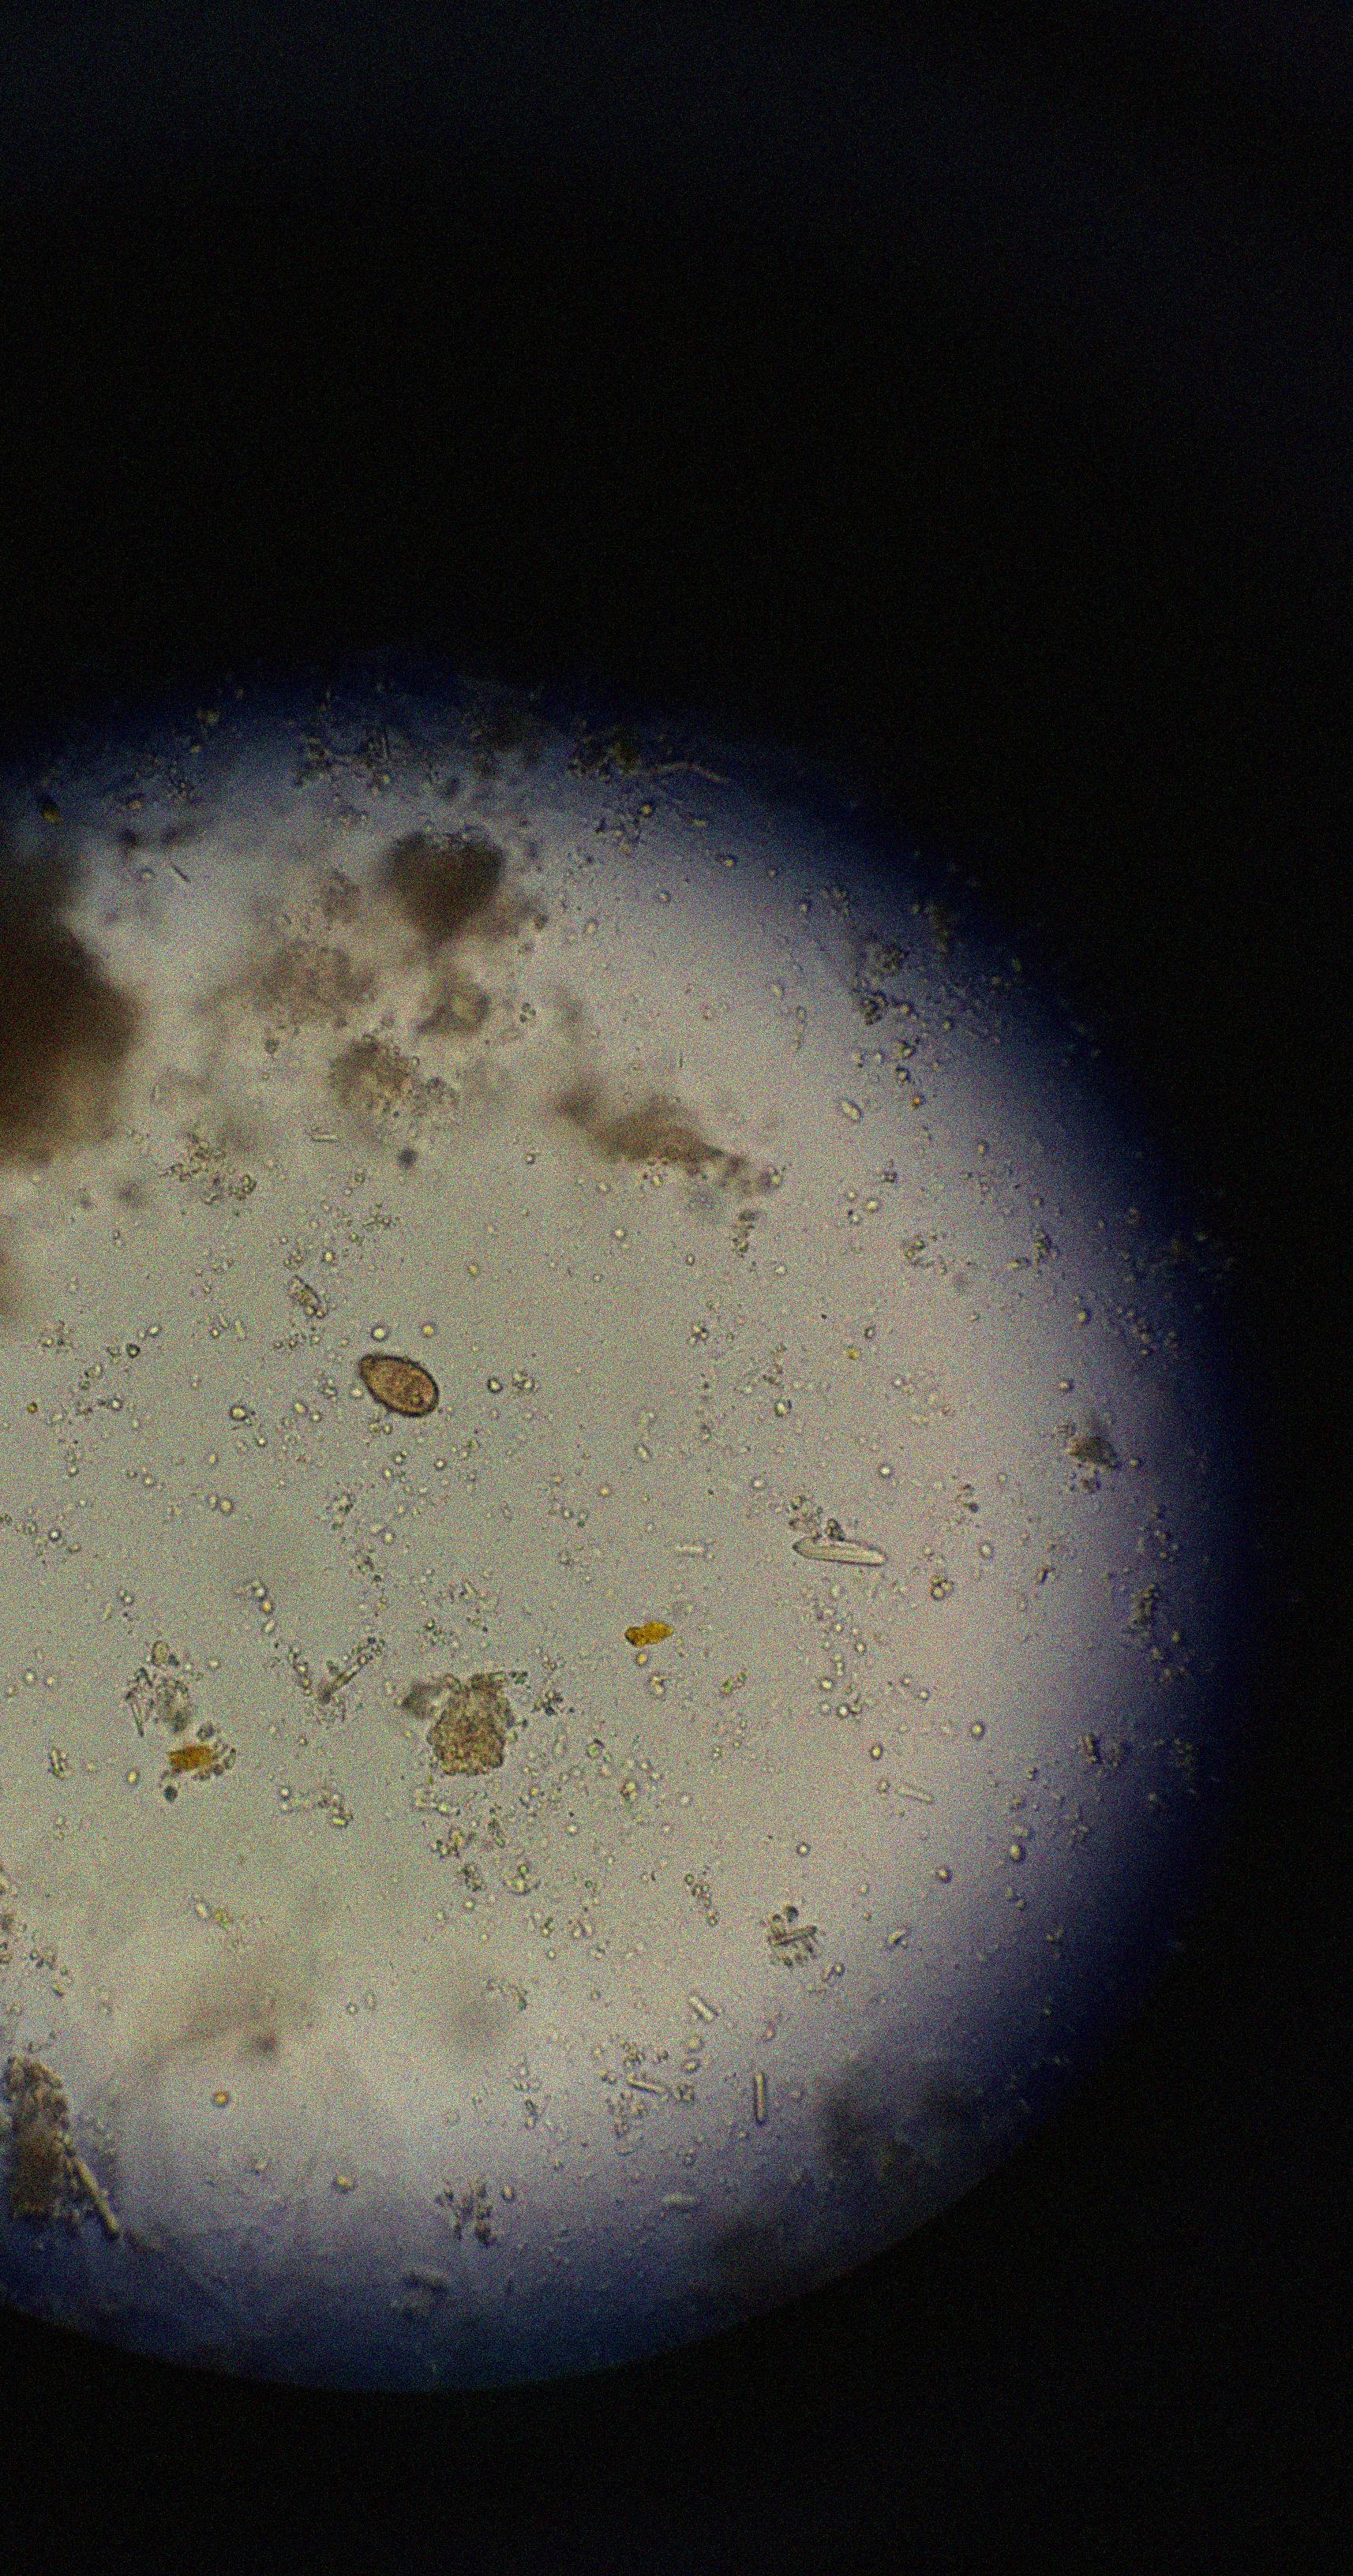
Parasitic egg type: Opisthorchis viverrine